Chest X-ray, AP view. Patient: 47 years old, sex F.
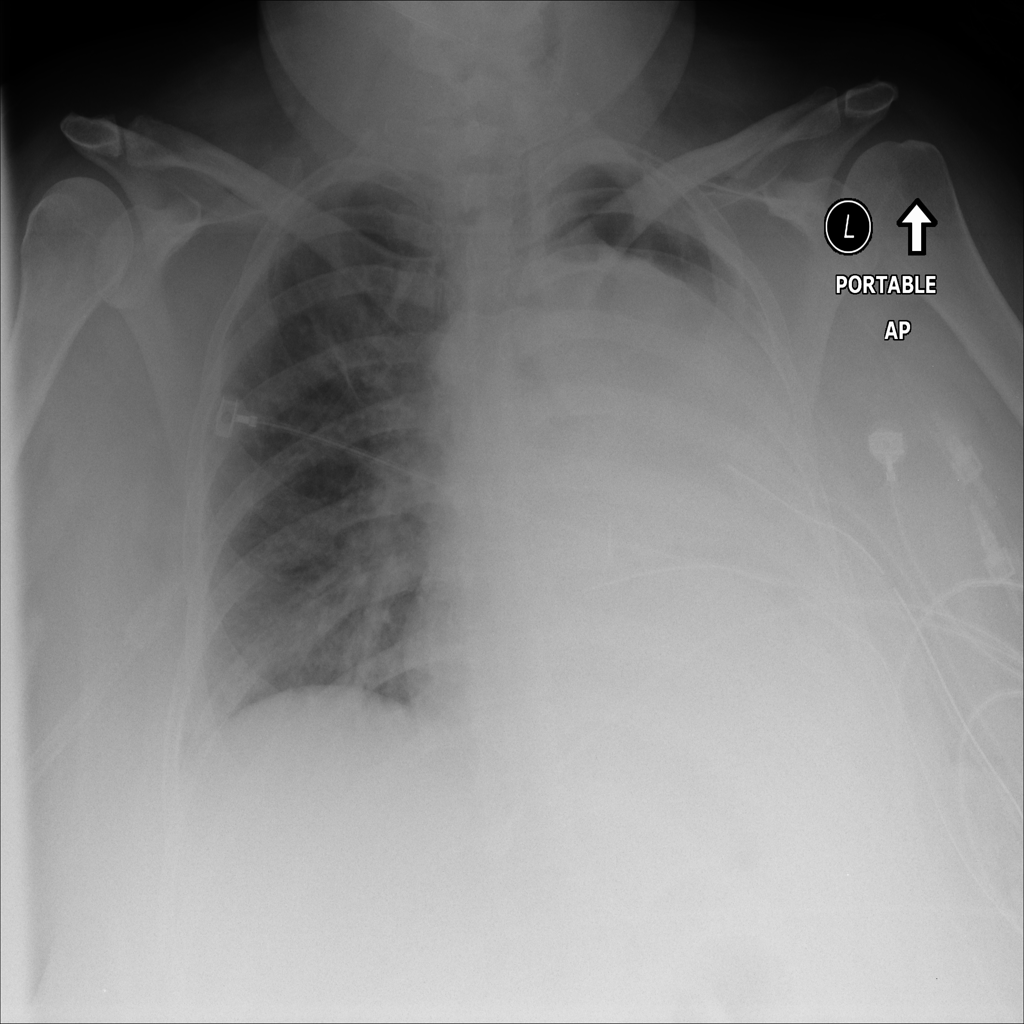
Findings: Atelectasis